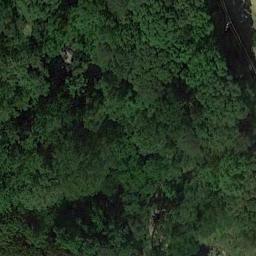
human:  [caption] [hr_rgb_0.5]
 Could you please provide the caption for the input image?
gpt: The forest has a lot of dense dark green trees .

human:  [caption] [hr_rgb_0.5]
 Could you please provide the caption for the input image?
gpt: The forest is full of green trees .

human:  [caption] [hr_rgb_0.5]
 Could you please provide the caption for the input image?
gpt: This is a dense forest .

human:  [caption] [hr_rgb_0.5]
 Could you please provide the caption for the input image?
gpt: Many green trees are in a forest beside a road .

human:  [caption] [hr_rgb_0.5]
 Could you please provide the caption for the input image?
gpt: A dense forest with many green trees .